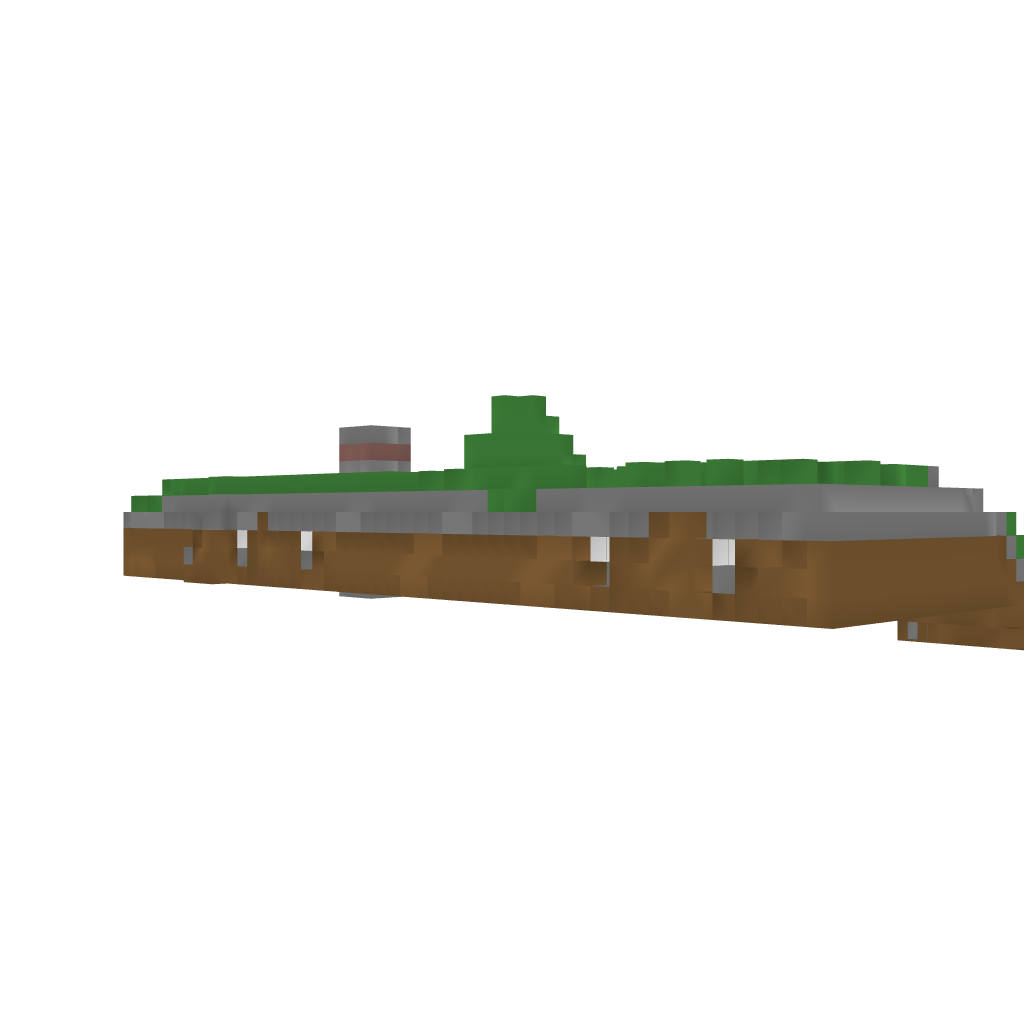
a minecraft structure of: Bagend Hobbit Hole bad low quality